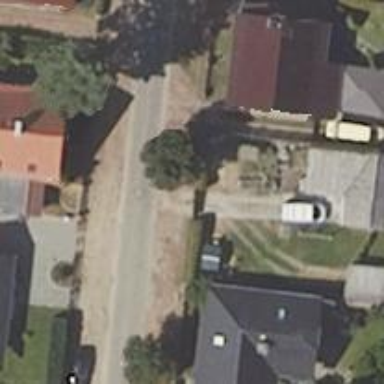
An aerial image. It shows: Smooth asphalt road in residential area.